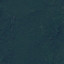
Land use / land cover class: Forest